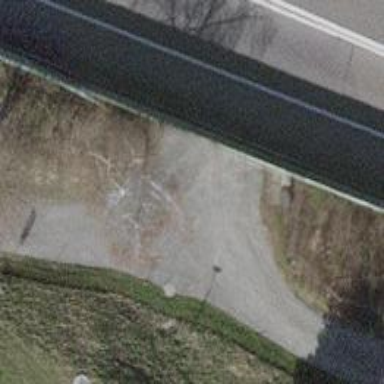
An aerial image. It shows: Asphalt track passing through tunnel with grade 1 surface quality.